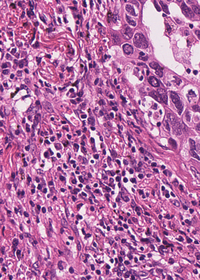
Tumor epithelial tissue: yes
Tumor-associated stroma tissue: yes
Normal tissue: no